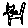
Label: cat